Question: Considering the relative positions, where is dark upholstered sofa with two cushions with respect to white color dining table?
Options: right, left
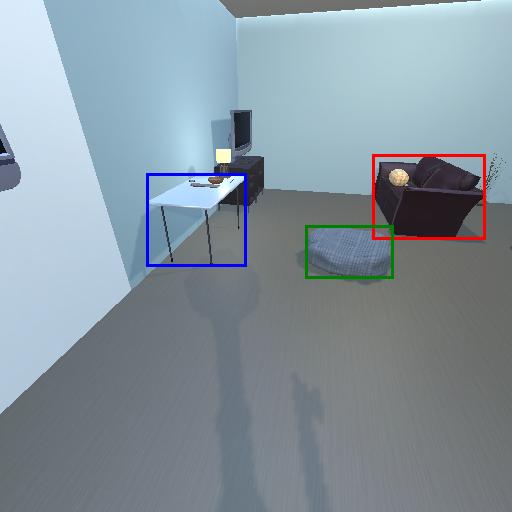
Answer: right